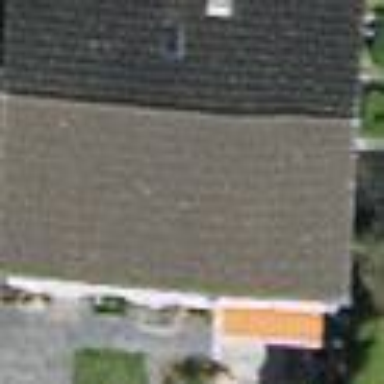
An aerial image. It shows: Building with tile roof.